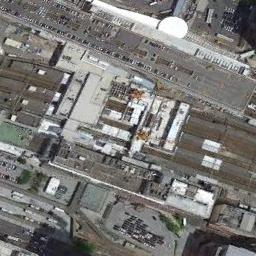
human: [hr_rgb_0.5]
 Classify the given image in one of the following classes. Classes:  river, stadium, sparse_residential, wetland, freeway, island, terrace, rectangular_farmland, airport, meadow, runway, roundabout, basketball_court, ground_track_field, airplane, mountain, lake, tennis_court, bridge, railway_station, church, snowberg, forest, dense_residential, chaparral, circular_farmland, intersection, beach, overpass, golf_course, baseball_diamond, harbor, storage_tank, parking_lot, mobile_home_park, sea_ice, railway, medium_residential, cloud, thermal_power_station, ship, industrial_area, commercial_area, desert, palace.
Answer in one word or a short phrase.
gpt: railway_station